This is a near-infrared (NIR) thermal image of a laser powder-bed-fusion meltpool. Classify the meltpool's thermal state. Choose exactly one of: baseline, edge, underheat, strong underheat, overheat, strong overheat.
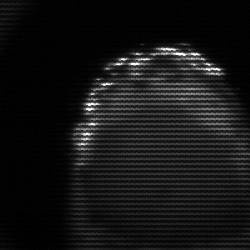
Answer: edge